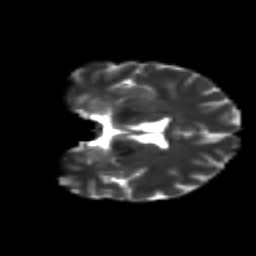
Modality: T2w
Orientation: coronal
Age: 30
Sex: female
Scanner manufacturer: siemens
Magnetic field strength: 3 T
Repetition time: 8.6 s
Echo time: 0.095 s